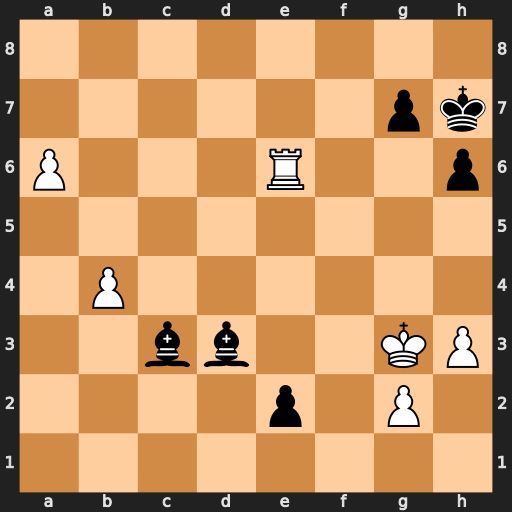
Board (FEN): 8/6pk/P3R2p/8/1P6/2bb2KP/4p1P1/8
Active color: w
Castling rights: -
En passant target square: -
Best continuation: a7 e1=R Rxe1